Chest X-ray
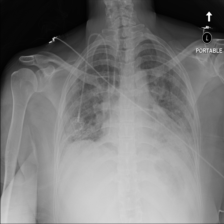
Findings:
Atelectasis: negative
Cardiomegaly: negative
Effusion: negative
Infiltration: positive
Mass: negative
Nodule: negative
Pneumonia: positive
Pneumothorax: negative
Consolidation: positive
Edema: negative
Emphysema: negative
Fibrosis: negative
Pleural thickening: negative
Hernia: negative